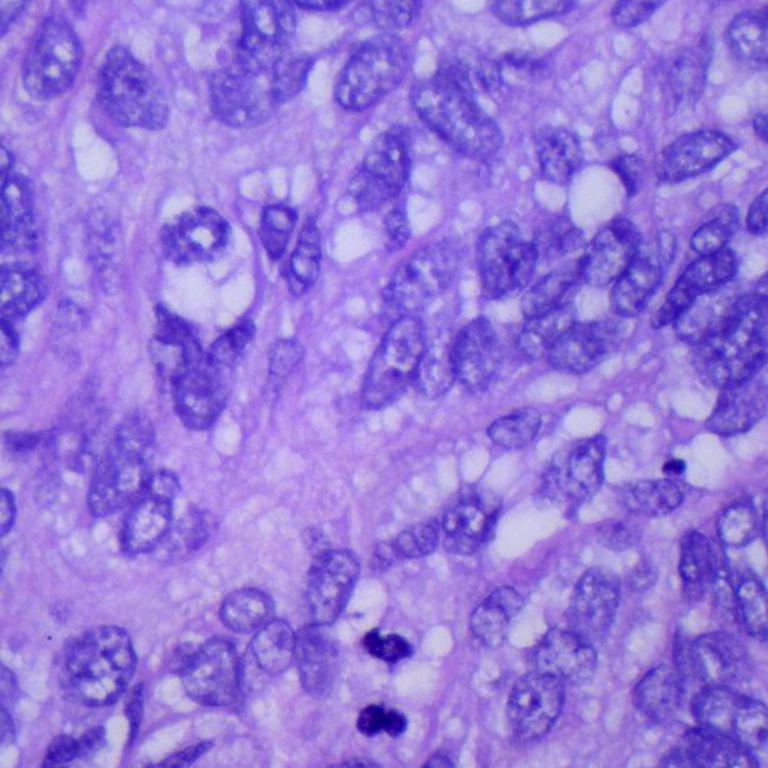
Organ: lung
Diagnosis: squamous carcinomas